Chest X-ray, PA view. Patient: 16 years old, sex M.
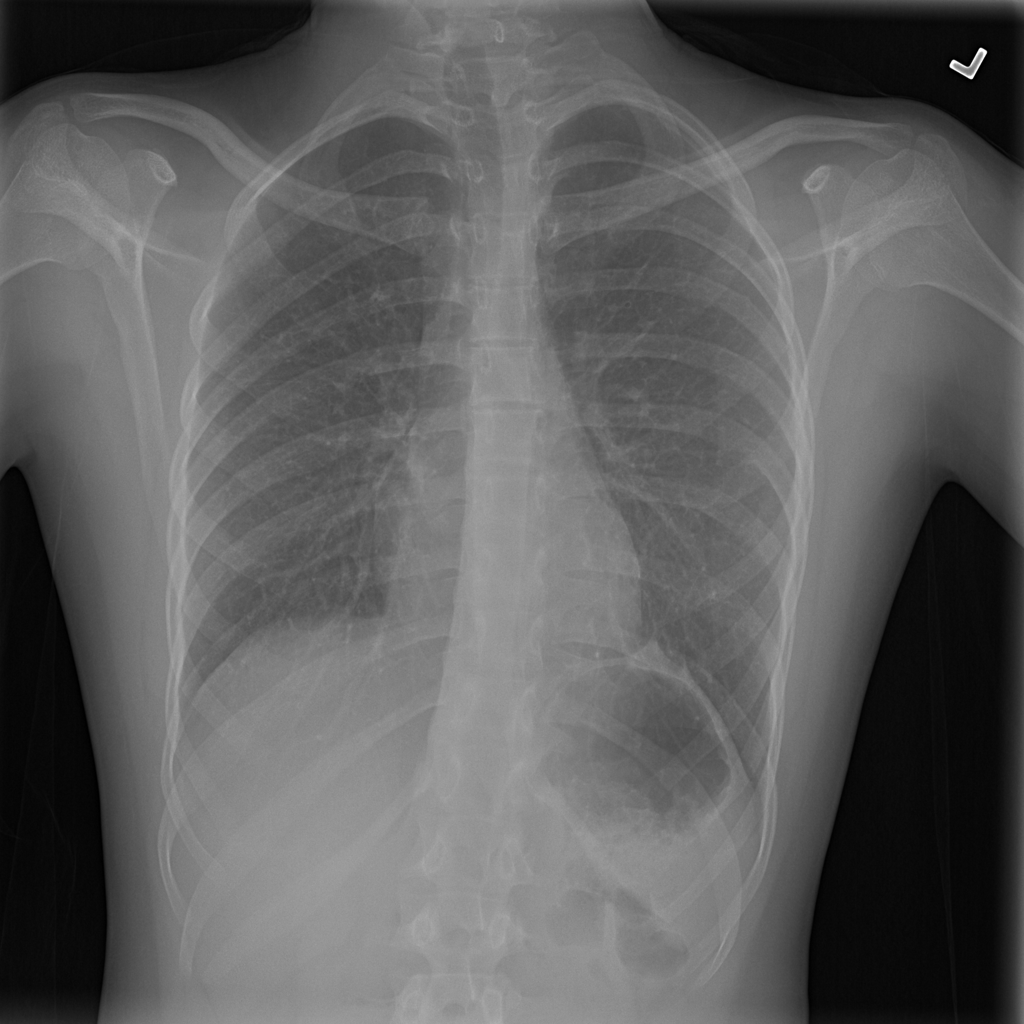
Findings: No Finding